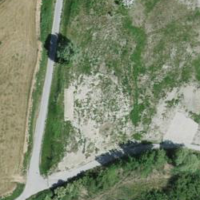
EUNIS habitat code: 24
Species observed at this site:
Tanacetum vulgare
Coenonympha pamphilus
Cirsium arvense
Ardea purpurea
Diplotaxis tenuifolia
Colias croceus
Emberiza citrinella
Saxicola rubicola
Aegithalos caudatus